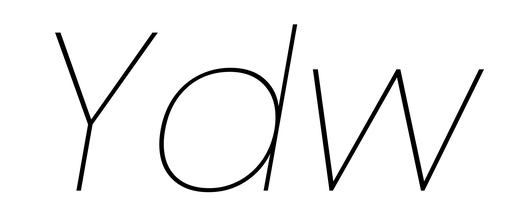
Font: Poppins-ThinItalic